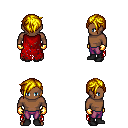
a pixel art fantasy rpg character, male body template, human, dark skin, red tattered cape, magenta pants, blonde pixie cut hairstyle, gold gloves, black shoes, four views (front, back, left, right), 2x2 character sprite sheet, small pixel art, hard edges, no anti-aliasing